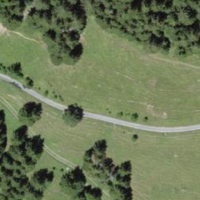
EUNIS habitat code: 23
Species observed at this site:
Lygaeus equestris